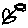
Label: flower